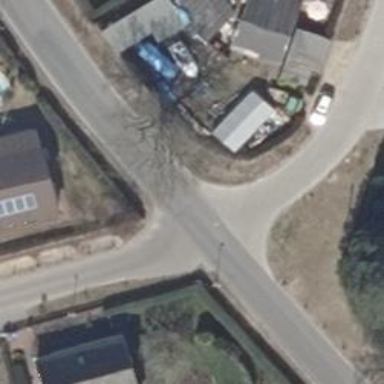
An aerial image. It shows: Residential road.